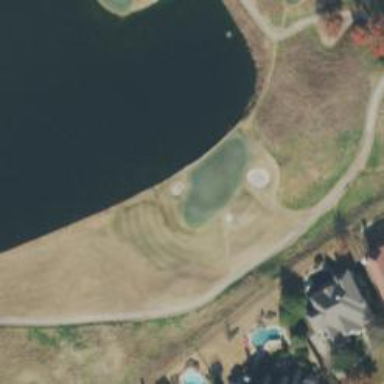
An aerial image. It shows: Golf hole.